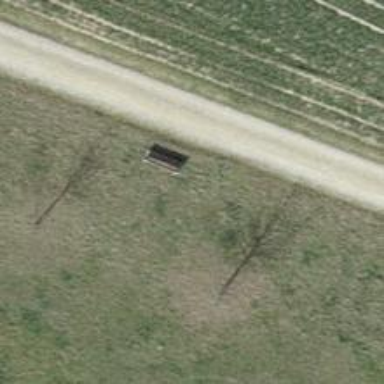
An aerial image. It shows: Bench.